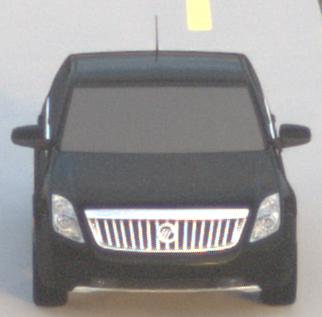
Make: Mercury
Model: Milan
Detailed model: -
Model produced from: 2009
Model produced until: 2010
Doors: 4
Color: black
Road condition: dry road
Daytime: sunrise or sunset
Contrast: low contrast